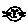
Label: cat